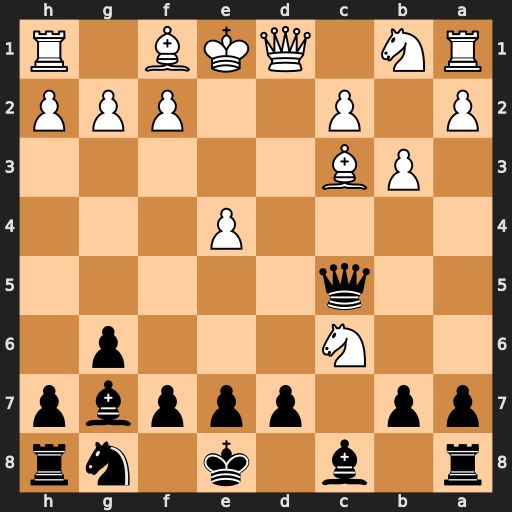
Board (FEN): r1b1k1nr/pp1pppbp/2N3p1/2q5/4P3/1PB5/P1P2PPP/RN1QKB1R
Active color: b
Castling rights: KQkq
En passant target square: -
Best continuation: Bxc3+ Nxc3 Qxc3+